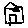
Label: house